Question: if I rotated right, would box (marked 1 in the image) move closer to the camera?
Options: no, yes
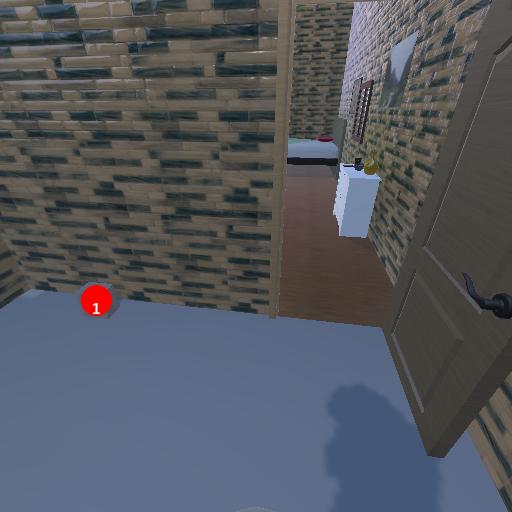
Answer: no